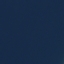
Land use / land cover class: SeaLake